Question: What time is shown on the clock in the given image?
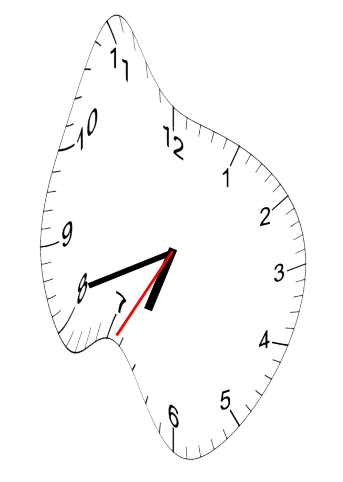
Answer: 06:41:35